Field crop: maize
Growth stage: 2
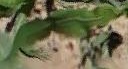
Species: maize